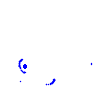
Particle: pion